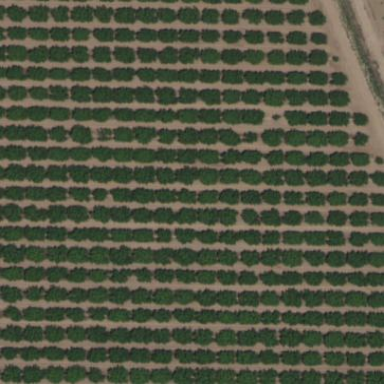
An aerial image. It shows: Orchard.